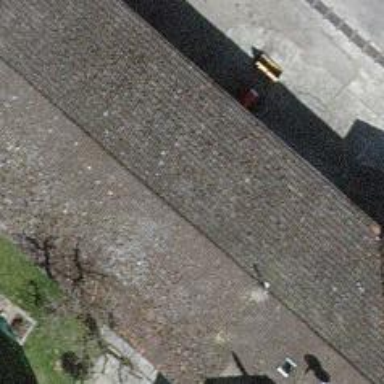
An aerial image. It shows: Garage.